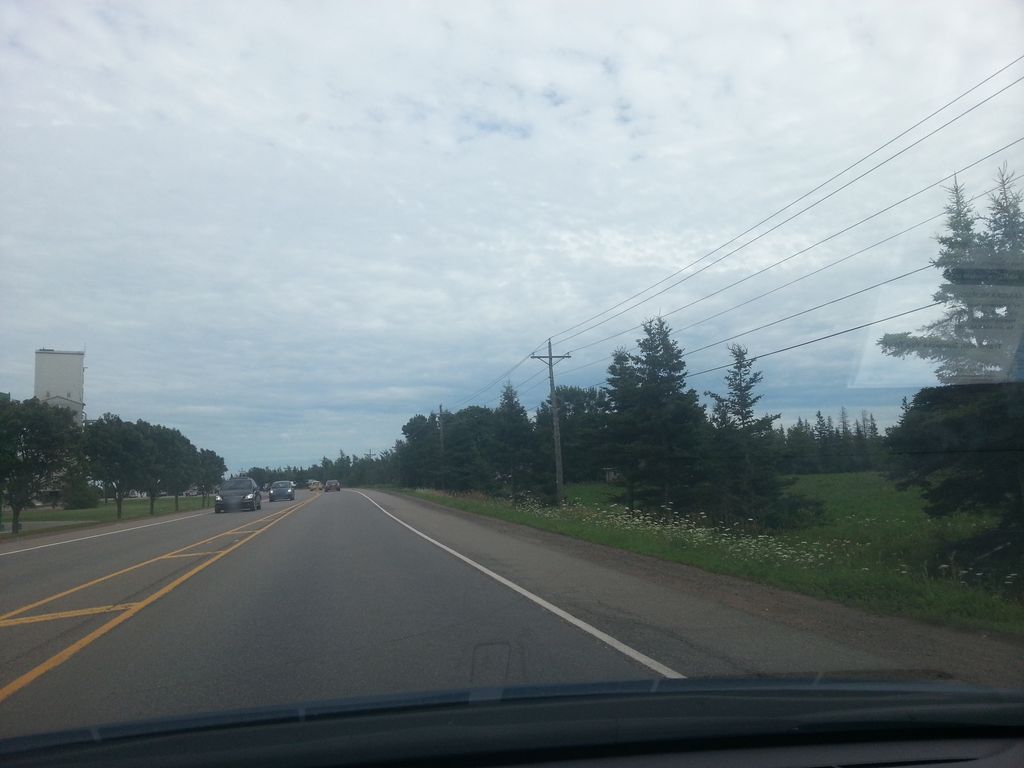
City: charlottetown